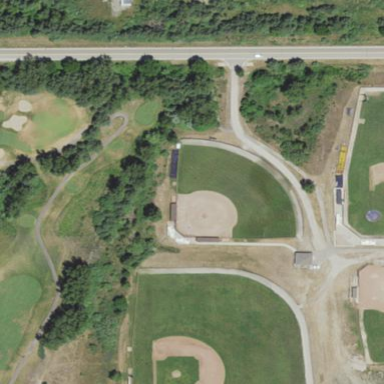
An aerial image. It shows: Softball pitch for leisure sports.